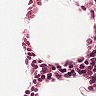
Metastatic tissue present: no